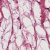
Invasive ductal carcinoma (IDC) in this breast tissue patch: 0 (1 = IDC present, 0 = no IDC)